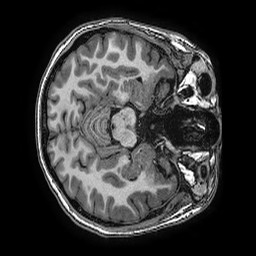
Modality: T1w
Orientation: axial
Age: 18
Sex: female
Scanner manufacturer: ge
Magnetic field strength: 3 T
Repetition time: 0.0077 s
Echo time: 0.003436 s